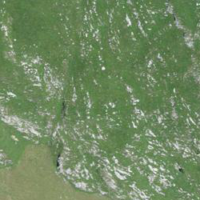
EUNIS habitat code: 23
Species observed at this site:
Rupicapra rupicapra